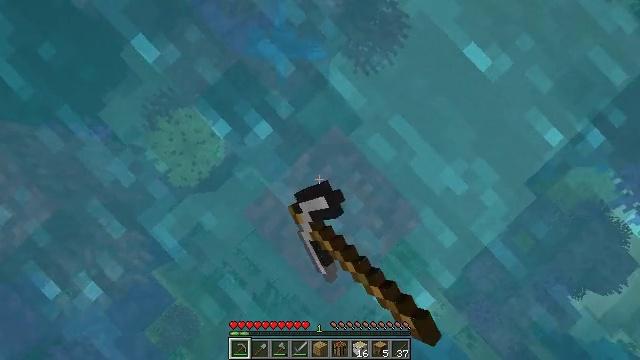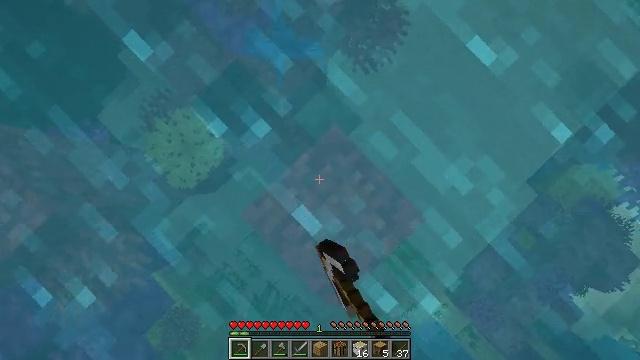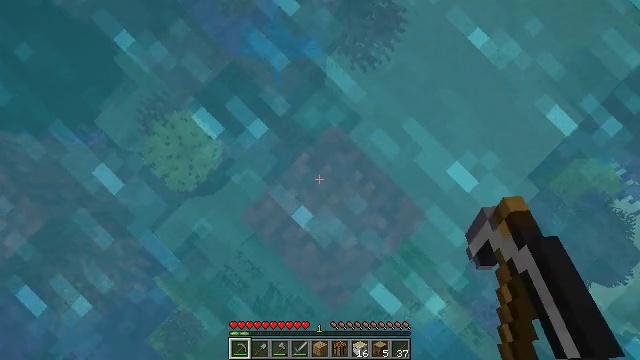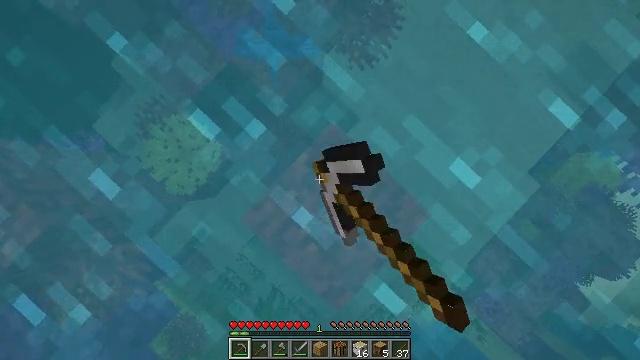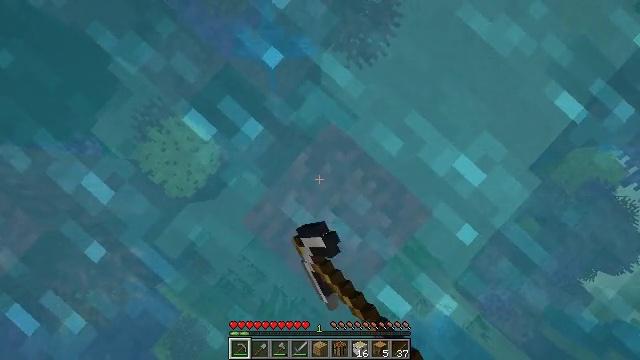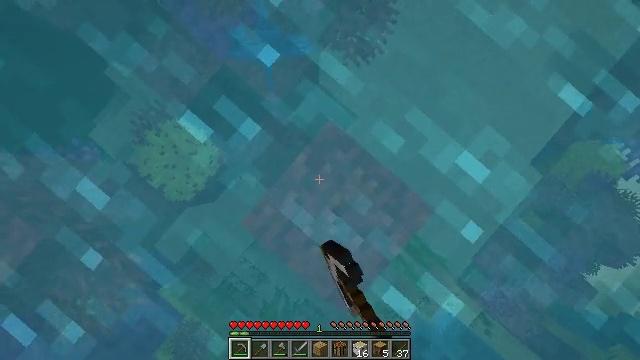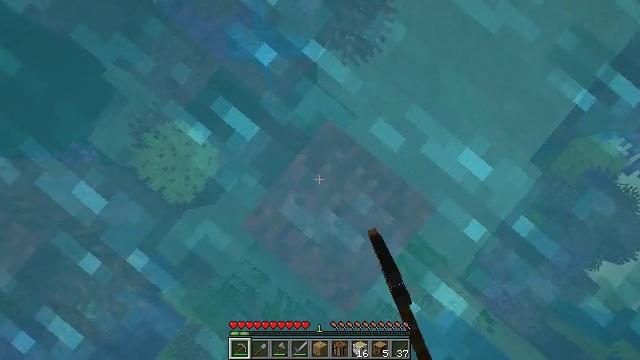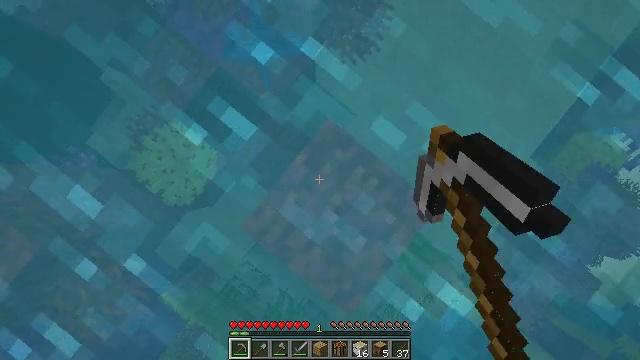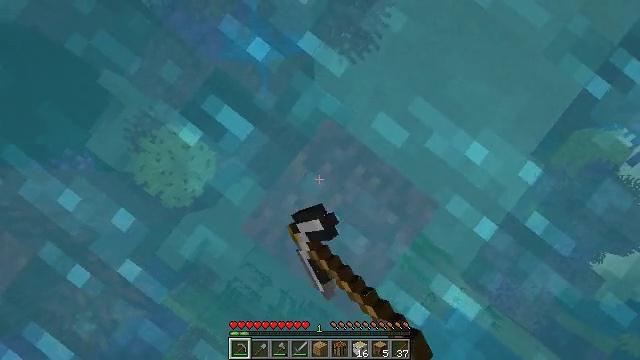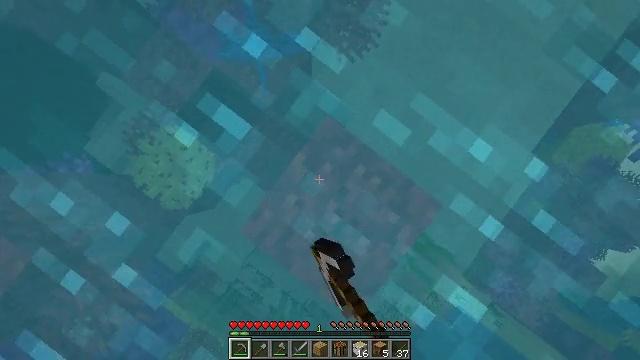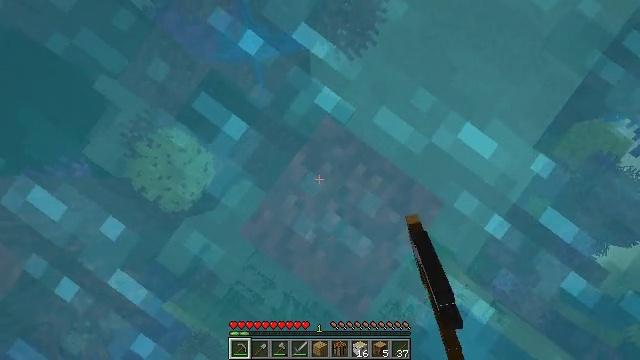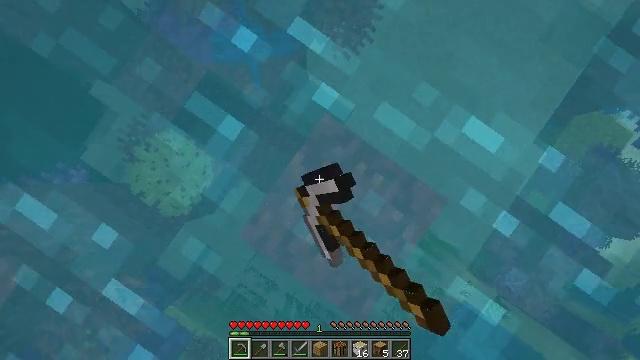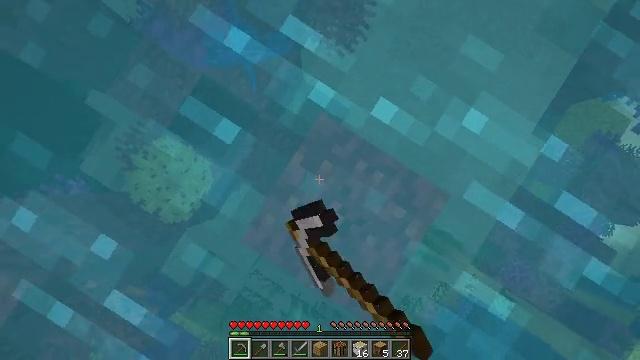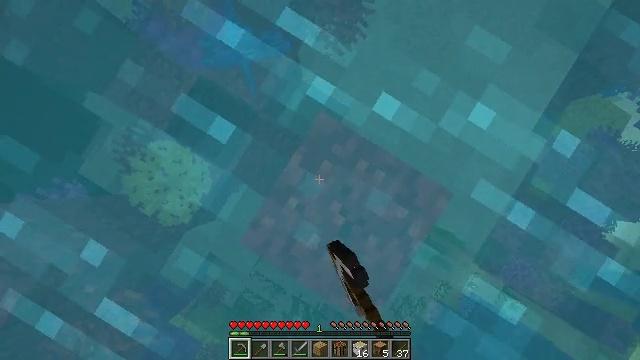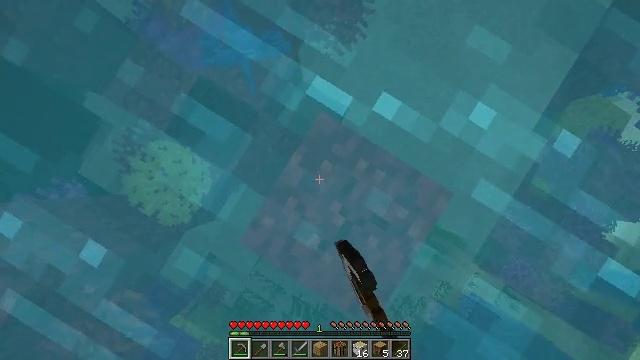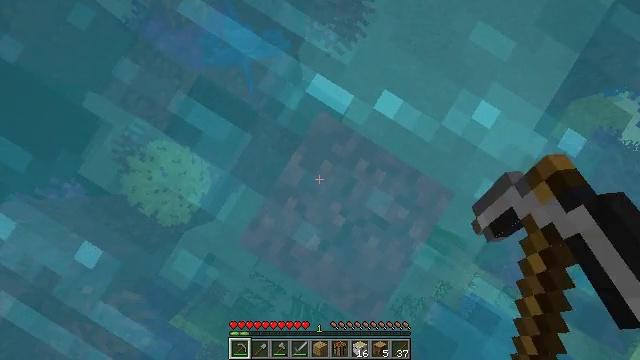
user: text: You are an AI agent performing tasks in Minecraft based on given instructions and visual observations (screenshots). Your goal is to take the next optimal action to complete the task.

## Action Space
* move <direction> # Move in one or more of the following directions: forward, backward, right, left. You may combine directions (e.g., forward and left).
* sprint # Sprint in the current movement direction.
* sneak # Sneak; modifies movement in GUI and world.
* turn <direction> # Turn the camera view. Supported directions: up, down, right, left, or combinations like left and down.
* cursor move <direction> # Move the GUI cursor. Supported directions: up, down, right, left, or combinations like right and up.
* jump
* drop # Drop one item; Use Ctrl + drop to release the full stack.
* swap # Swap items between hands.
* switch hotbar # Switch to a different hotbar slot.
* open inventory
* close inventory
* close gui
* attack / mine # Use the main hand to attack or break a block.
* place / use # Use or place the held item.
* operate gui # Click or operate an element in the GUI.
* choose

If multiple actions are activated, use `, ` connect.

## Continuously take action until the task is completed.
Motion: motion action
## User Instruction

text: Extract fire coral block for decoration.
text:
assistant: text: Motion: attack / mine
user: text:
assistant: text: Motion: turn right, attack / mine
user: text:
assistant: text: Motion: turn right, attack / mine
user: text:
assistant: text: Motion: turn right, attack / mine
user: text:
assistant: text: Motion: turn right, attack / mine
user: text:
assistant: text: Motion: attack / mine
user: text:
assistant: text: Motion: attack / mine
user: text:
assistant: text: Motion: attack / mine
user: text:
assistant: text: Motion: attack / mine
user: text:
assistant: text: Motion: attack / mine
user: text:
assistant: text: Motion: turn right, attack / mine
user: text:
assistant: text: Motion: turn right, attack / mine
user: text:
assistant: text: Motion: attack / mine
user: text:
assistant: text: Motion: attack / mine
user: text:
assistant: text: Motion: attack / mine
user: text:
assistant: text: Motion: attack / mine
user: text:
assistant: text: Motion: attack / mine
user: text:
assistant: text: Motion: attack / mine
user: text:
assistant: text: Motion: attack / mine
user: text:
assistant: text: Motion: attack / mine
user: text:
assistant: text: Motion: attack / mine
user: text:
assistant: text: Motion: attack / mine
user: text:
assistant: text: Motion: attack / mine
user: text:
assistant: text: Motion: attack / mine
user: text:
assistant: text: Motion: attack / mine
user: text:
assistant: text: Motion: attack / mine
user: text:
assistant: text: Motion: attack / mine